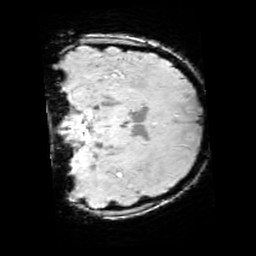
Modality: SWI
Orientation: coronal
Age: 10
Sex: male
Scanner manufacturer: siemens
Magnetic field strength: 3 T
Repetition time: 0.027 s
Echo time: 0.02 s